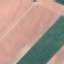
Land use / land cover: AnnualCrop